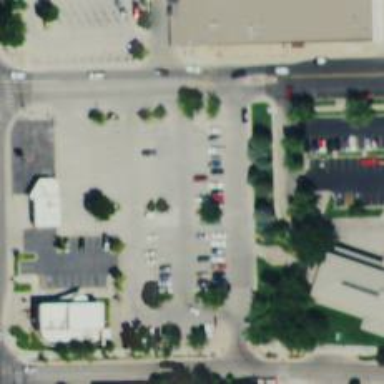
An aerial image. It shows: Parking space.